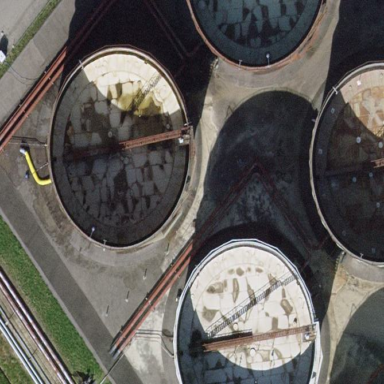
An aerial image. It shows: Industrial building with storage tank.